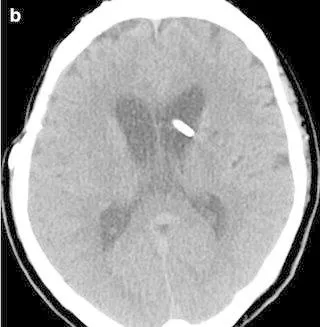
A ventriculo-peritoneal shunt were placed 3 months after surgery.
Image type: radiology (ct)